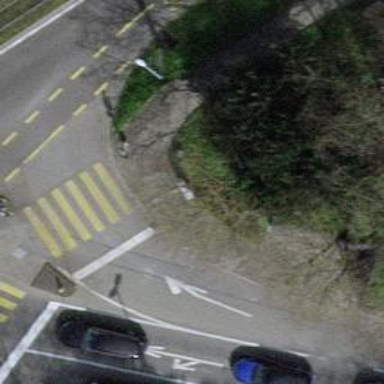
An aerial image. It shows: Kerb barrier.